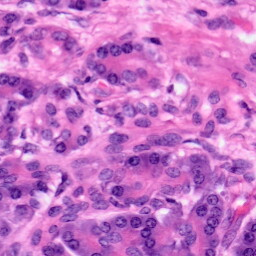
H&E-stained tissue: Pancreatic